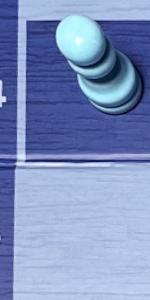
Label: Empty